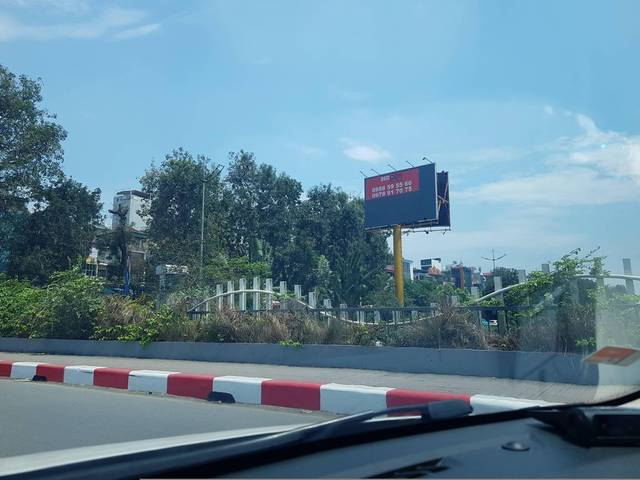
Region: Vietnam
Coordinates: 21.02, 105.801